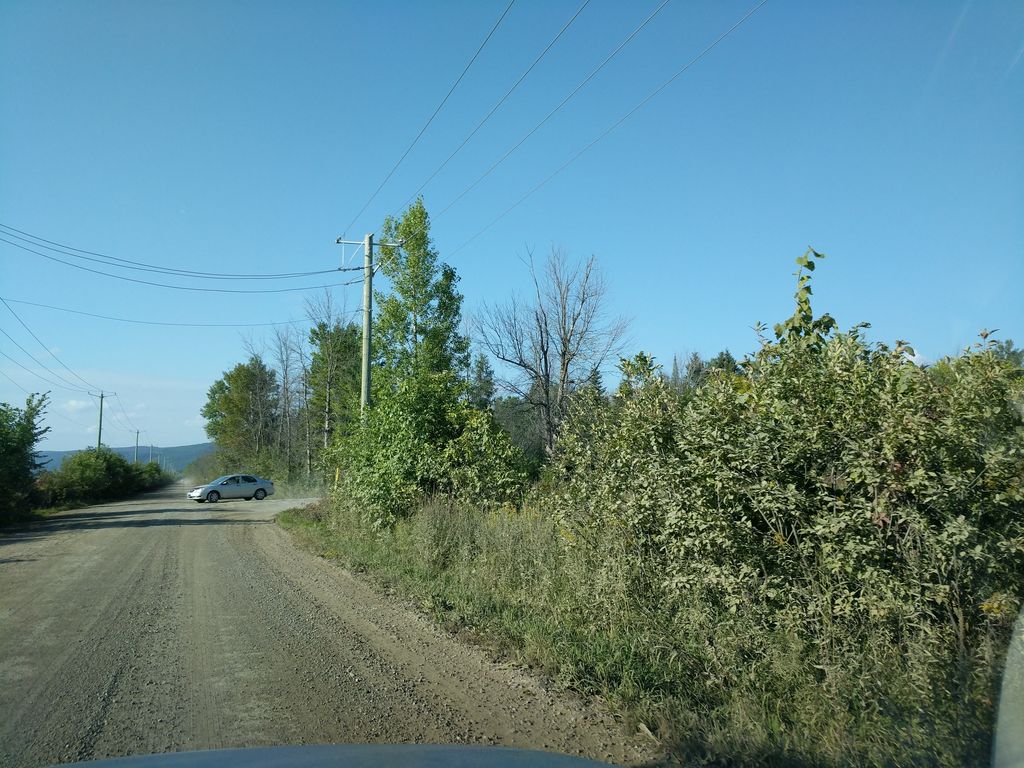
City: ottawa-gatineau